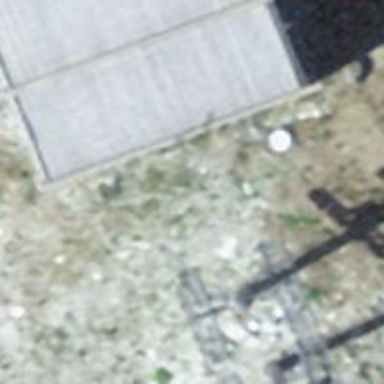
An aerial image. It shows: Pylon used for aerialway.